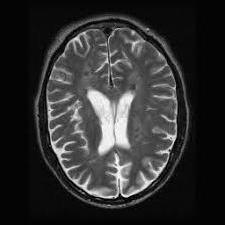
Label: notumor